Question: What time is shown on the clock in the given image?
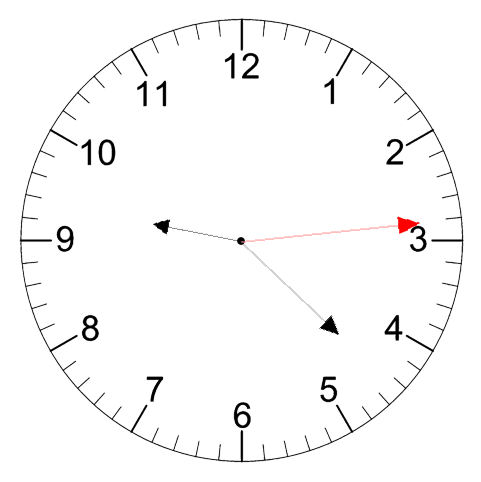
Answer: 09:22:14